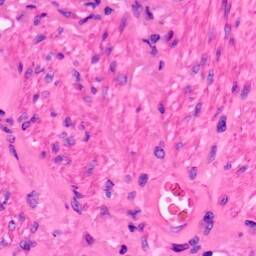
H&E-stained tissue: Lung